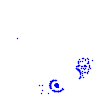
Particle: electron